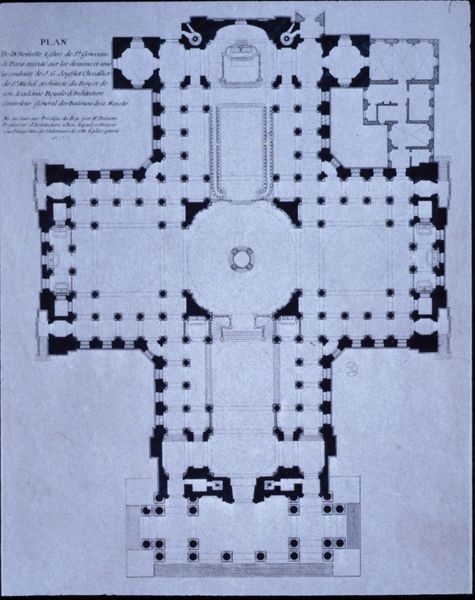
Titel: Panthéon (Grundriß)
Künstler: Jacques Germain Soufflot
Standort: Paris
Institution: Panthéon
Schlagwörter: blau, weiß, fenster, frankreich, grau, mitte, paris, schwarz, skizze, säule, säulen, tür, zeichnung, gebäude, wand, architektur, kirche, klassizismus, kreis, turm, schiff, schrift, papier, kuppel, treppe, treppen, symmetrie, deutsch, tor, punkte, paradies, eingang, eingänge, innenhof, kolonnade, kreuz, türme, palast, dom, schwarzweiß, text, entwurf, altar, hauptschiff, kathedrale, langhaus, pantheon, rom, mittelschiff, pforte, bestuhlung, querhaus, seitenschiff, mauern, portikus, antik, apsis, zentral, chor, kapelle, vatikan, plan, zentrum, sakral, bau, sakralbau, legende, basilika, säulenhalle, grundriss, kreuzgang, aufriss, architekt, zentralbau, grunriss, rundgang, vorhalle, apsiden, kapellen, seitenschiffe, vierung, eingangshalle, querschiff, kuppelbau, konchen, griechisches kreuz, eingangstür, fünfschiffig, eingangsbereich, vierungspfeiler, sakristei, kreuzkuppel, sitzplan, orthodox, module, absiden, kreuzkuppelkirche, vierungskuppel, grabkammern, pico, fündschiffig, giechisches kreuz, hauptflügel, hautschiff, kollonnenbau, nebenflügel, kreuzvierung